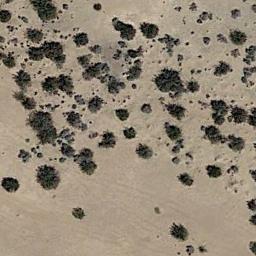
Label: chaparral